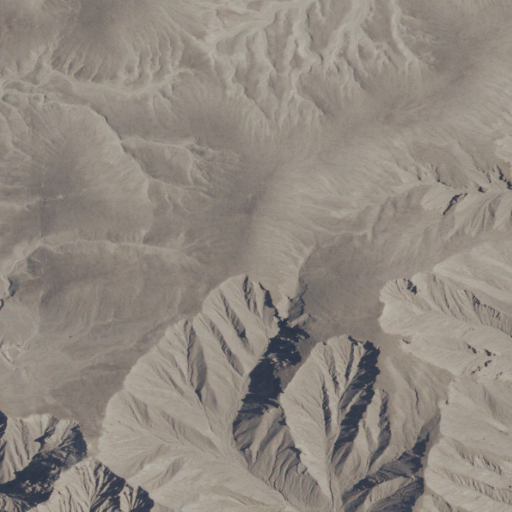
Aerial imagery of mountains in California named Kit Fox Hills containing barren land and shrub